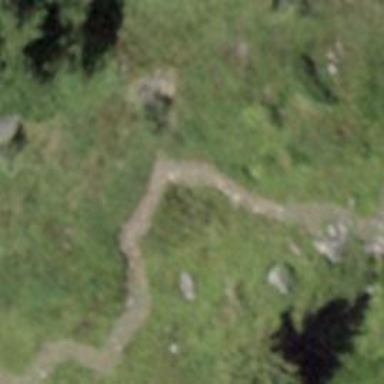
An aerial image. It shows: Path.